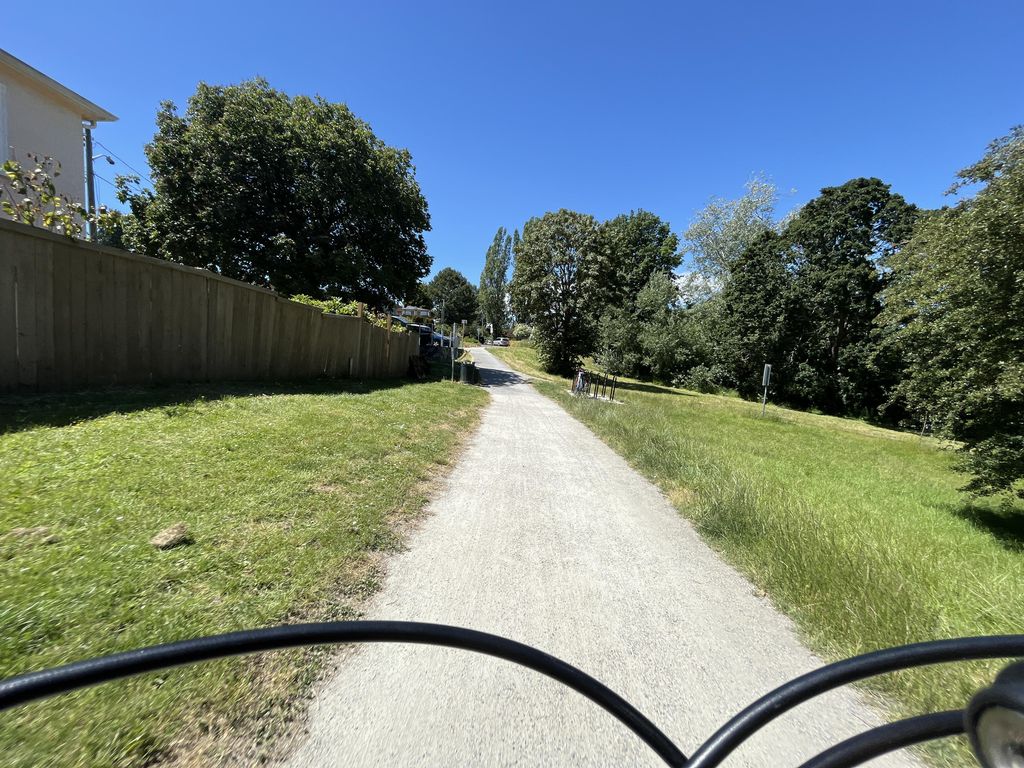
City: victoria